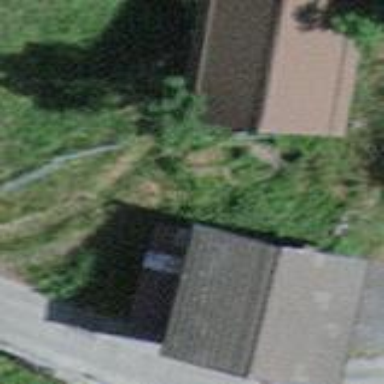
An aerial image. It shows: Rural barn.